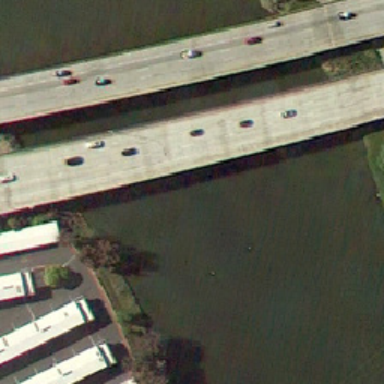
Some cars are on two parallel bridges on the river near several green trees and rectangular white buildings .